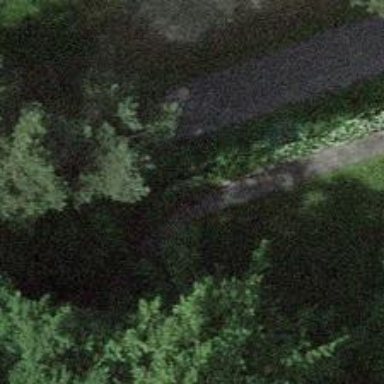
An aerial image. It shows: Retaining wall.